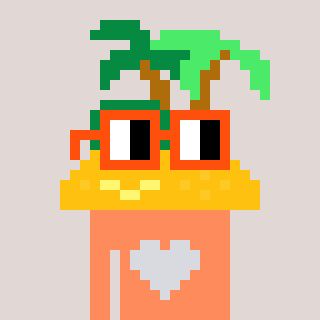
a pixel art character with square orange glasses, a island-shaped head and a peachy-colored body on a warm background